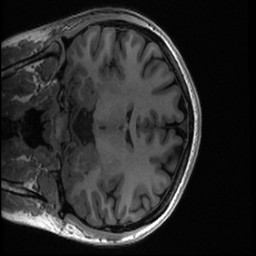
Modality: T1w
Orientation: coronal
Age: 18
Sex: female